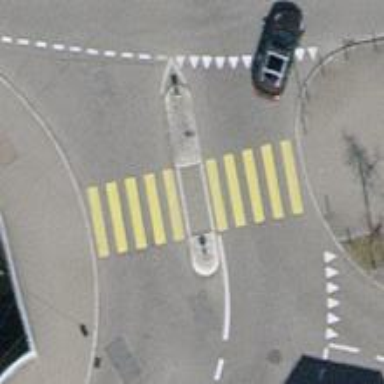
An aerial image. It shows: Kerb serving as barrier.